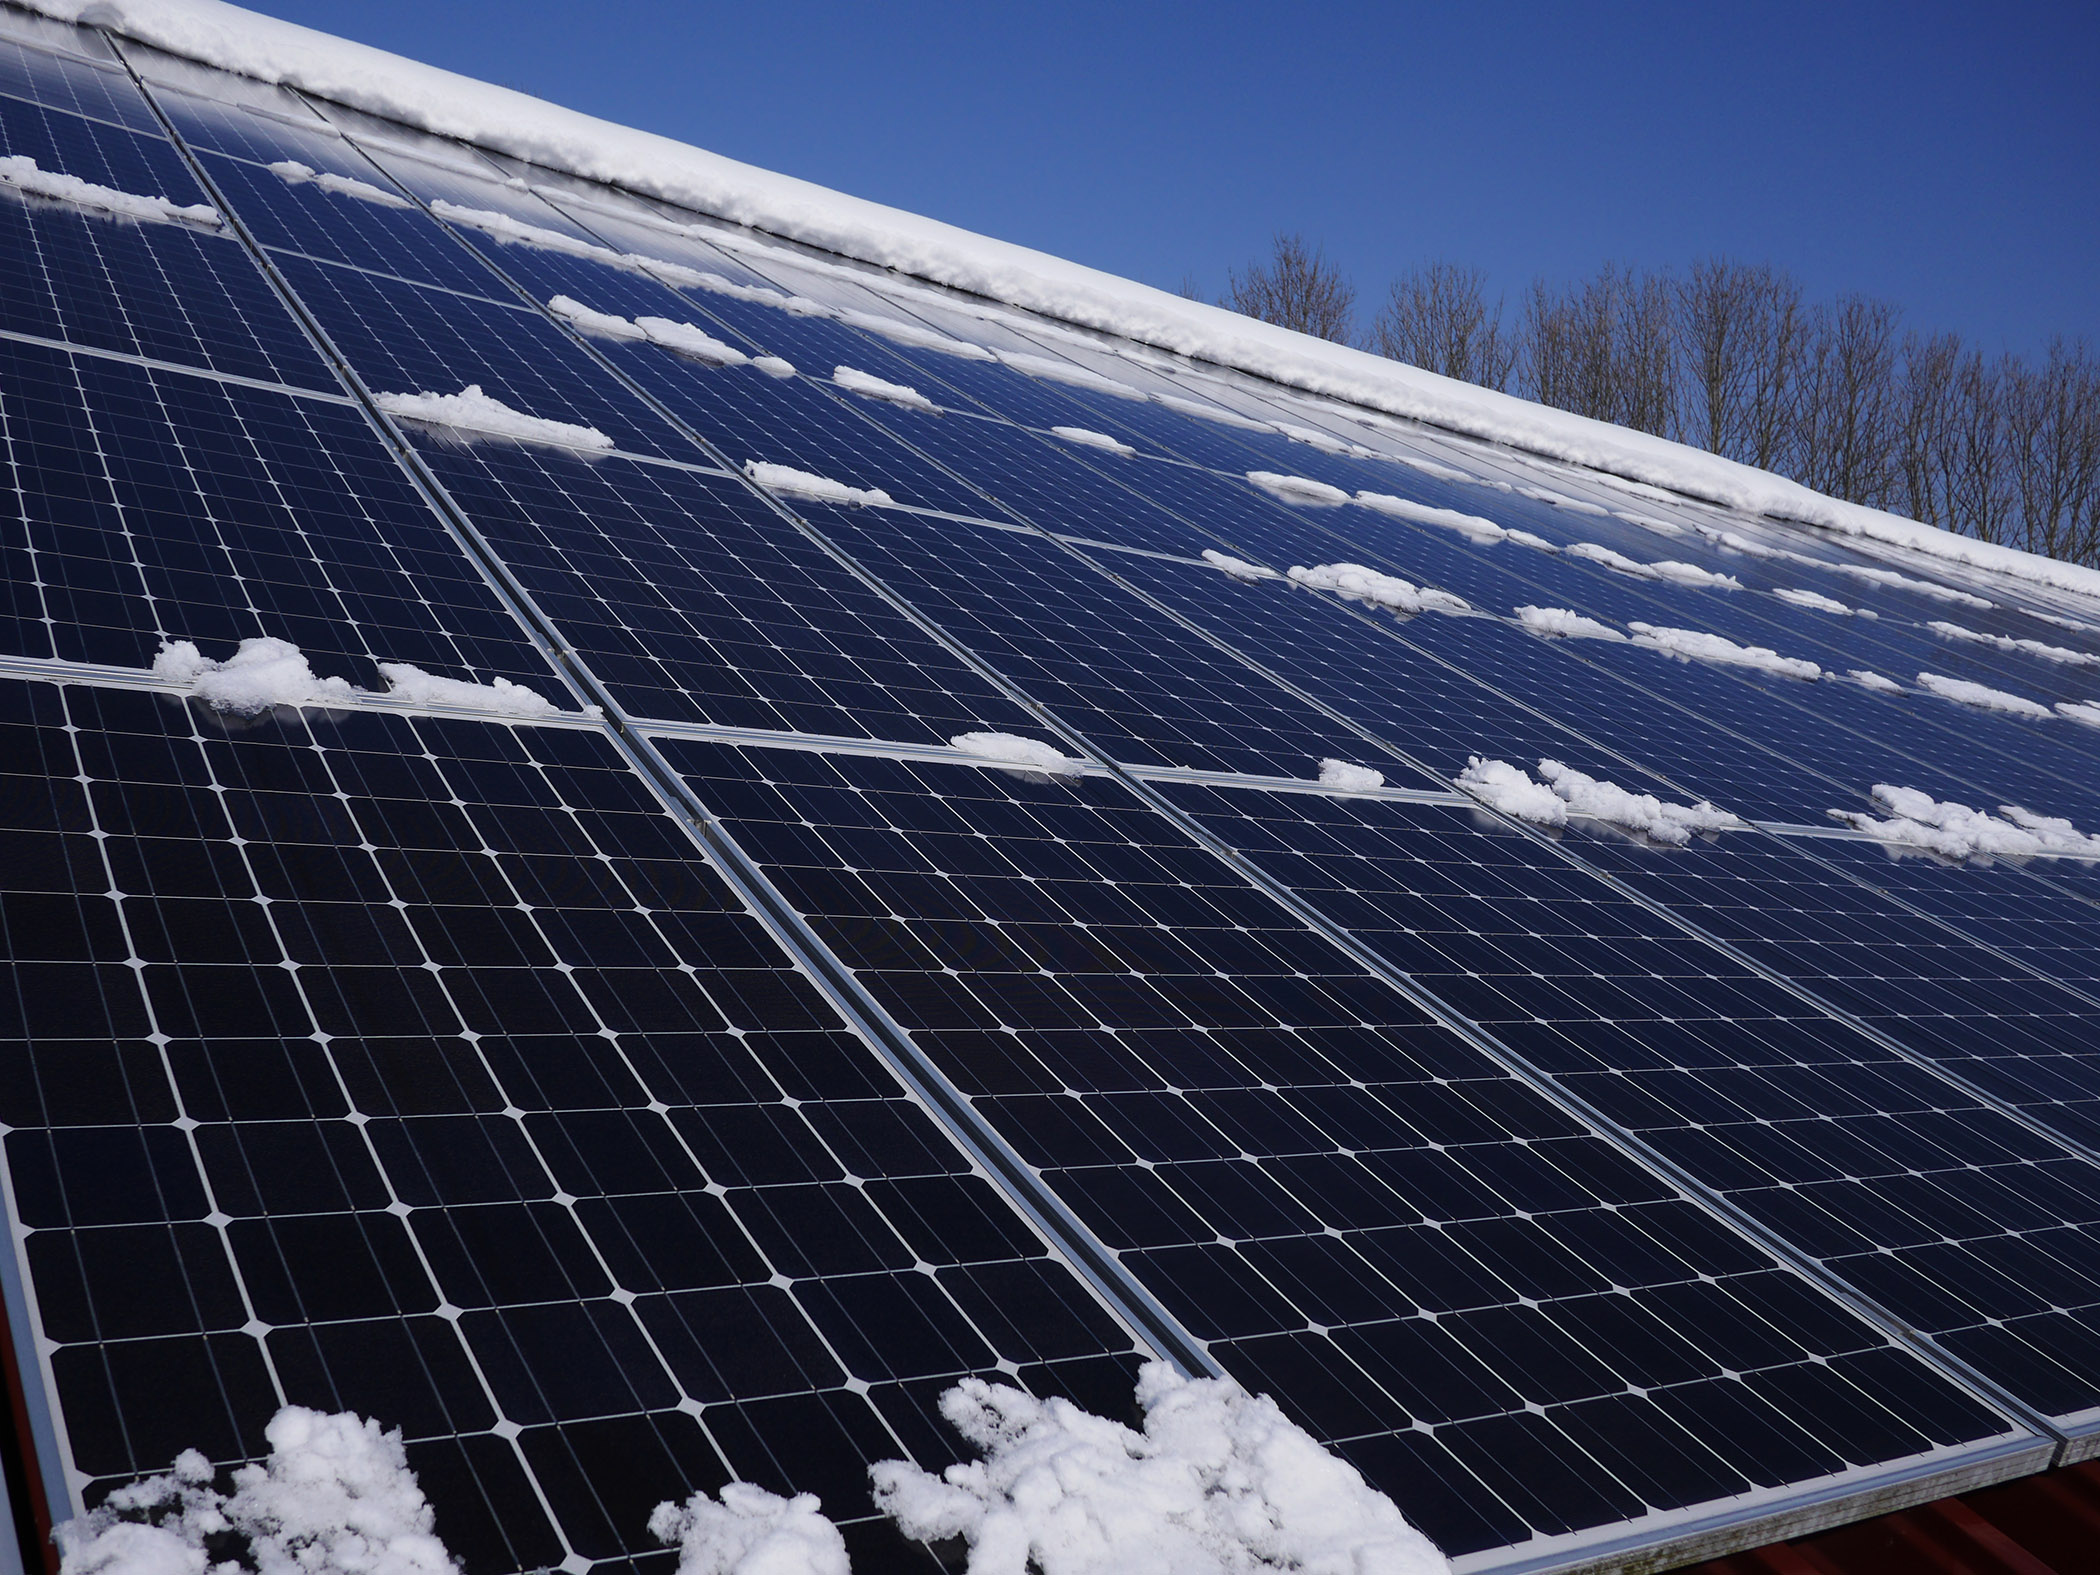
Label: Snow-Covered